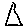
Label: triangle